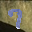
Label: 7